Question: I never saw that before:

What is the bottom left corner above? The latest version of the program is
'''
#include <stdio.h>
#include <stdlib.h>
int main(int argc, char **argv)
{
int ch;
char file_name[25] = "/proc/scsi/scsi";
FILE *fp;
fp = fopen(file_name,"r"); // read mode
if (fp == NULL)
{
perror(file_name);
exit(EXIT_FAILURE);
}
printf("The contents of %s file are :
", file_name);
while ((ch = fgetc(fp)) != EOF)
putchar(ch);
fclose(fp);
return 0;
}
'''
Test
'''
$ cc driveinfo.c;./a.out
The contents of /proc/scsi/scsi file are :
Attached devices:
Host: scsi0 Channel: 00 Id: 00 Lun: 00
Vendor: ATA Model: WDC WD2500JS-75N Rev: 10.0
Type: Direct-Access ANSI SCSI revision: 05
Host: scsi1 Channel: 00 Id: 00 Lun: 00
Vendor: ATA Model: ST3250824AS Rev: 3.AD
Type: Direct-Access ANSI SCSI revision: 05
Host: scsi2 Channel: 00 Id: 00 Lun: 00
Vendor: TSSTcorp Model: DVD+-RW TS-H653A Rev: D300
Type: CD-ROM ANSI SCSI revision: 05
Host: scsi3 Channel: 00 Id: 00 Lun: 00
Vendor: Optiarc Model: DVD-ROM DDU1681S Rev: 102A
Type: CD-ROM ANSI SCSI revision: 05
Host: scsi4 Channel: 00 Id: 00 Lun: 00
Vendor: Lexar Model: USB Flash Drive Rev: 1100
Type: Direct-Access ANSI SCSI revision: 00
Host: scsi5 Channel: 00 Id: 00 Lun: 00
Vendor: WD Model: 5000AAKB Externa Rev: l108
Type: Direct-Access ANSI SCSI revision: 00
'''
The following reproduces the strange output:
'''
#include <stdio.h>
#include <stdlib.h>
int main(int argc, char **argv)
{
int ch;
char file_name[25] = "/proc/scsi/scsi-notExist";
FILE *fp;
fp = fopen(file_name,"r"); // read mode
if (fp == NULL)
{
perror(&file_name[25]);
exit(EXIT_FAILURE);
}
printf("The contents of %s file are :
", file_name);
while ((ch = fgetc(fp)) != EOF)
putchar(ch);
fclose(fp);
return 0;
}
'''
## Update
The clang compiler will warn but not (g)cc:
'''
$ clang -Wconversion cpu-disk-info.c
cpu-disk-info.c:14:15: warning: array index of '25' indexes past the end of an
array (that contains 16 elements) [-Warray-bounds]
perror(&file_name[25]);
^ ~~
cpu-disk-info.c:6:4: note: array 'file_name' declared here
char file_name[] = "/proc/scsi/scsi";
^
1 warning generated.
dev@dev-OptiPlex-745:~$ gcc -Wconversion cpu-disk-info.c
dev@dev-OptiPlex-745:~$
'''
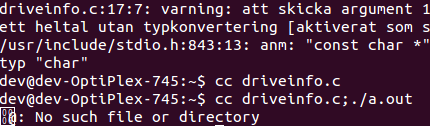
Answer: It's most likely due to not passing a valid const char* to <URL>, which makes the file name in '<filename>: No such file or directory' output as garbage/non printable characters.
> The perror() function shall map the error number accessed through the symbol errno to a language-dependent error message, which shall be written to the standard error stream as follows:Then an error message string followed by a .